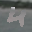
Label: 4